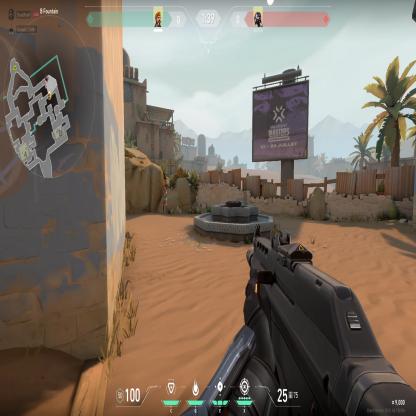
Label: enemy